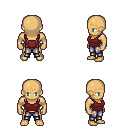
a pixel art fantasy rpg character, male body template, human, tanned skin, maroon pirate shirt, metal pants, plain hairstyle, four views (front, back, left, right), 2x2 character sprite sheet, small pixel art, hard edges, no anti-aliasing